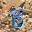
Label: 8